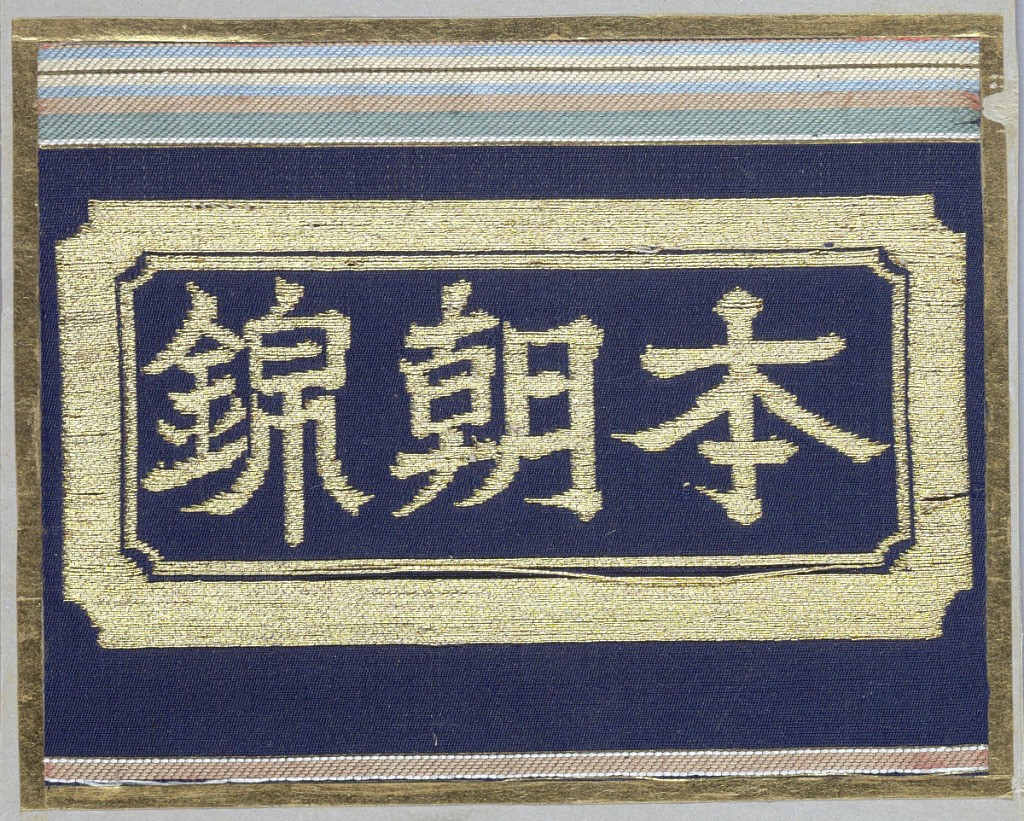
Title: Book page
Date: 17th–19th century
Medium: silk, metal Technique: woven or embroidered samples affixed to heavy paper sheets
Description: Collection of 572 numbered samples of woven, brocaded or embroidered silks, affixed to heavy board, originally bound in a book.